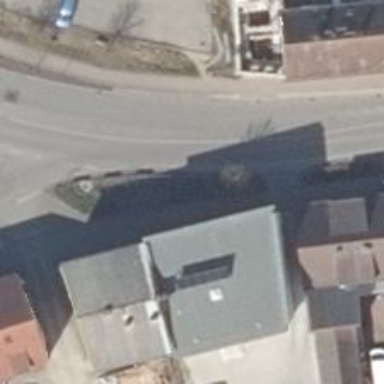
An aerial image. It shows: Residential building.